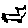
Label: cat